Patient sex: F
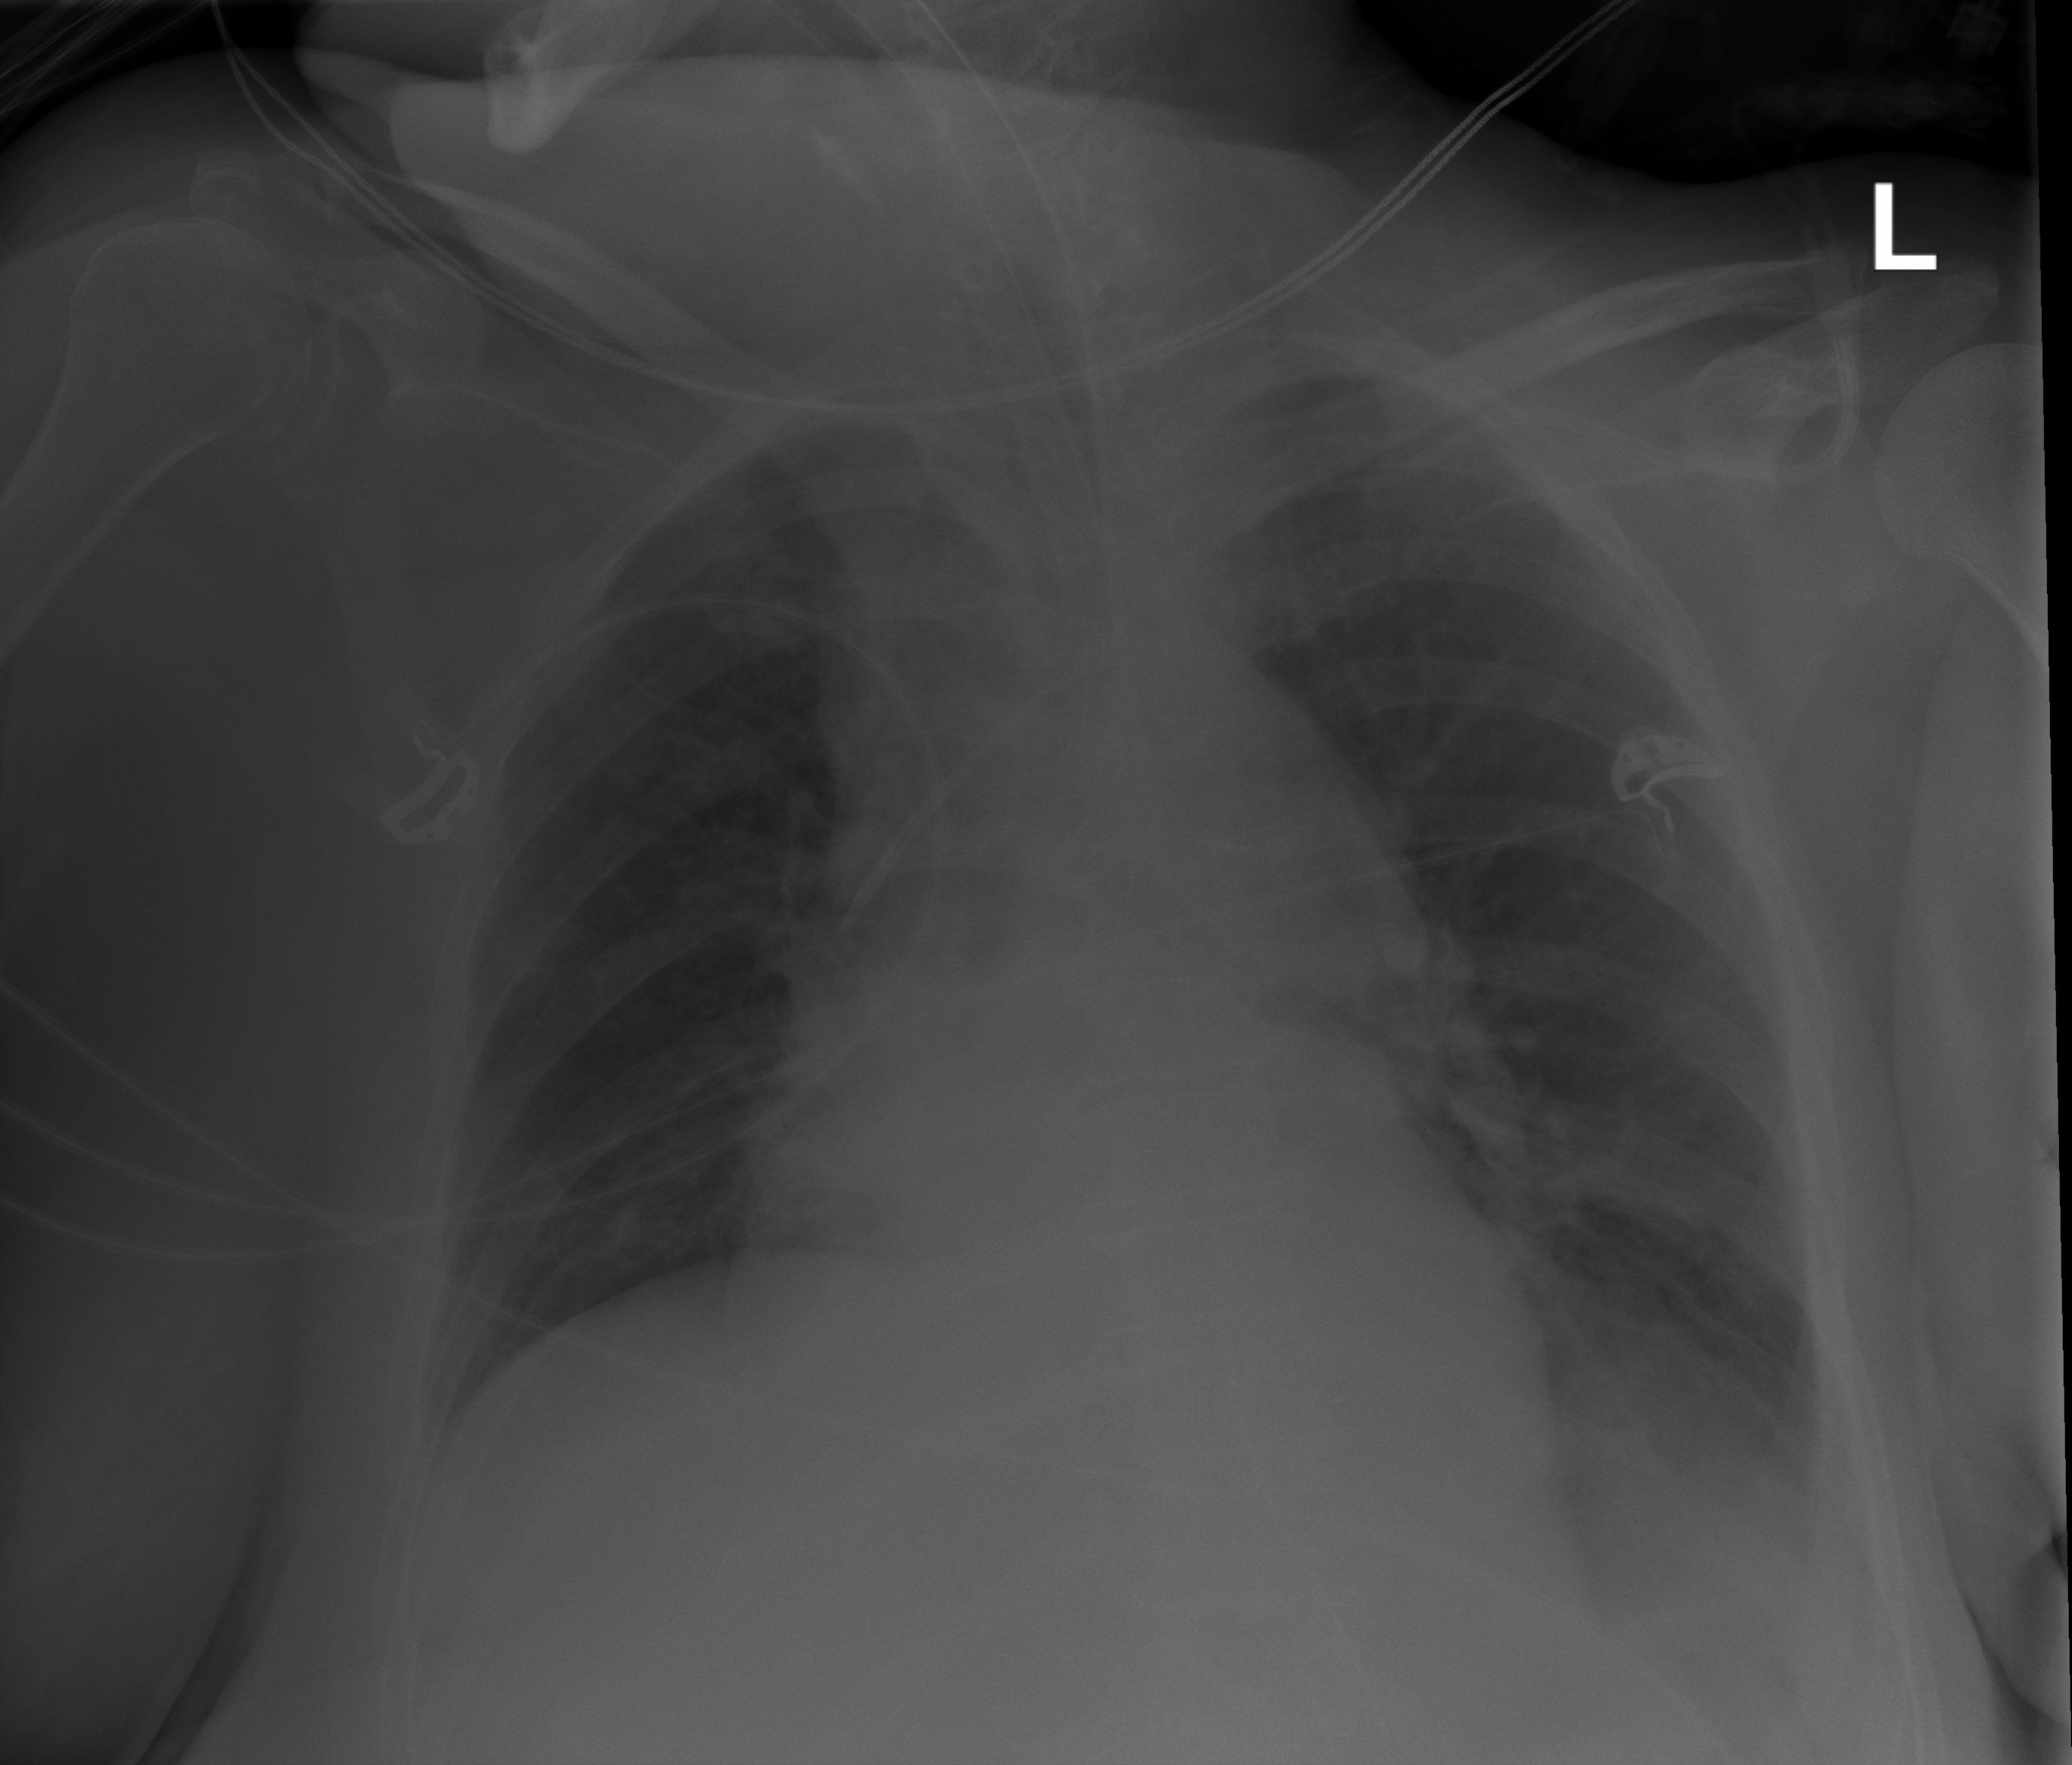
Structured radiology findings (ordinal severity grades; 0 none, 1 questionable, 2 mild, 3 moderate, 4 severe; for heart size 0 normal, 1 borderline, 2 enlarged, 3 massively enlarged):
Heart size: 1
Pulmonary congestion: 0
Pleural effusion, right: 0
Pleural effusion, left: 2
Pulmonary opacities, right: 0
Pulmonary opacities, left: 2
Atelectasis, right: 0
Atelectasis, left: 2